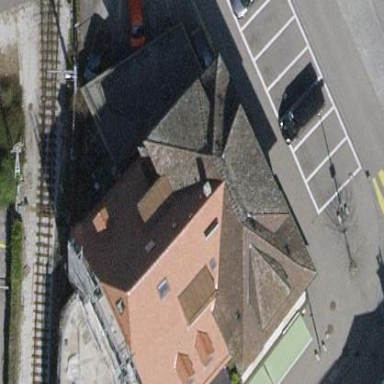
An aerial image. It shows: Apartment building with hipped roof.